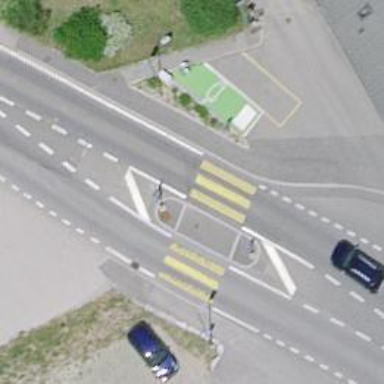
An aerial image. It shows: Marked crossing with visible markings.